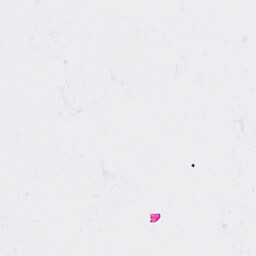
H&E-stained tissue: Breast